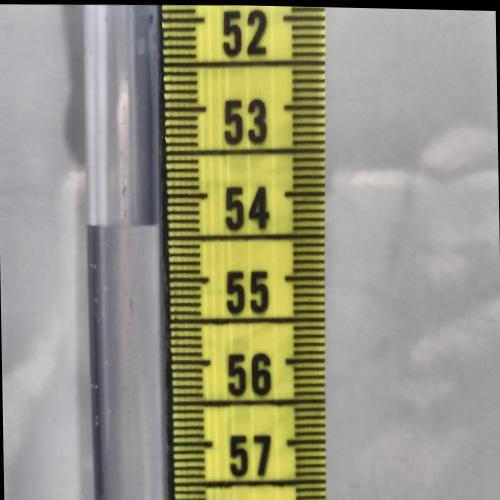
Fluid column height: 54.3 cm